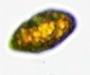
Label: Akashiwo